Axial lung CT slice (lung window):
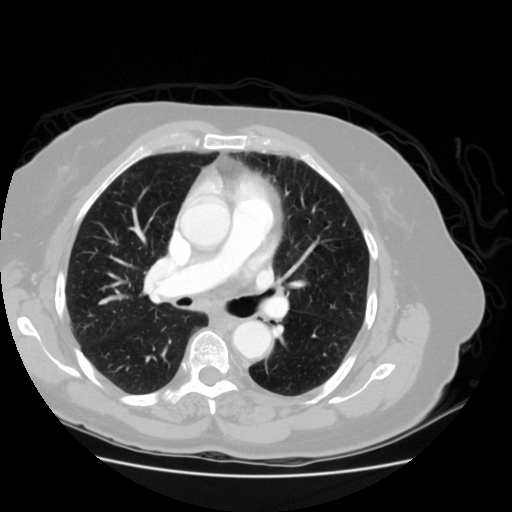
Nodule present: no